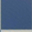
Piece: xx